Interaction volume radius: 10 \u00c5
Interaction volume height: 20 \u00c5
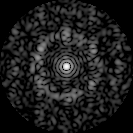
Disorder parameter: 0.7917